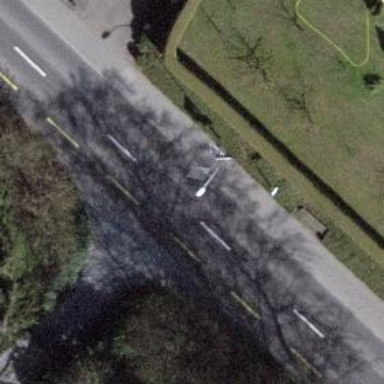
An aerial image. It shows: Bus stop with platform for public transport.